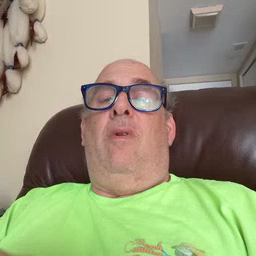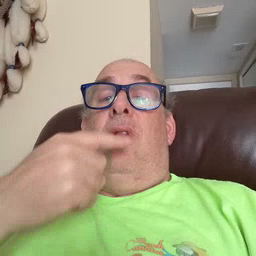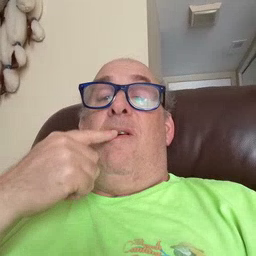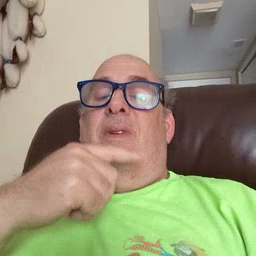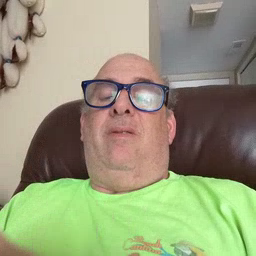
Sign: lips